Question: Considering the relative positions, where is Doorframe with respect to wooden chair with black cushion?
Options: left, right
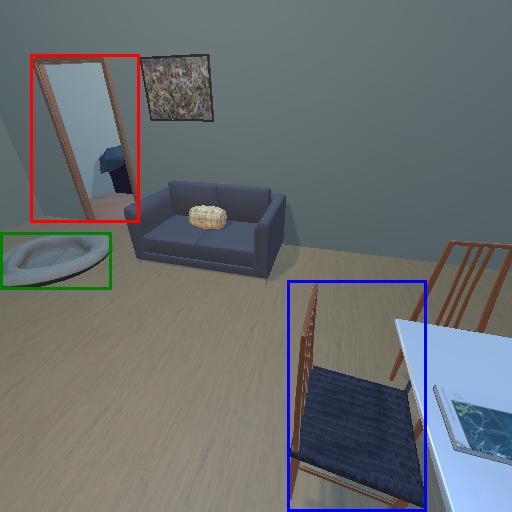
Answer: left